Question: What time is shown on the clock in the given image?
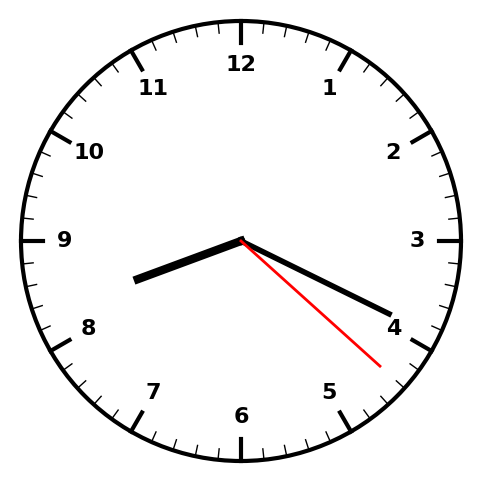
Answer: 08:19:22